Question: I have a list of two indented paragraphs in a HTML file. Here is my code:
'''
<ol><li>
<p style="width: 765px; text-align: justify;">
el metodo clasico basado en el concepto de equinoccio.</p>
</li>
<li>
<p style="text-align: justify; width: 765px;">
el metodo basado en el Origen Celeste Intermedio (OCI, CIO en siglas inglesas,
punto que corresponde al origen de ascensiones rectas en el sistema CIRS que se define mas adelante),
siendo este ultimo el adoptado por SIMORBI.</p></li>
</ol>
'''
This HTML file is part of a project to create a help with HTML Help Workshop (HHW). My browser shows it correctly but the resulting help (file .chm) of HHW shows

I do not understand why the number 2 is not at the same level (line) that the beginning of second paragraph and I would like to know how I could to fix it.
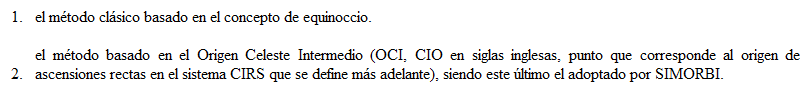
Answer: Your code as it is shouldn't produce the result shown above. Look at this: <URL>
You must be having other styles on your page applying that effect.